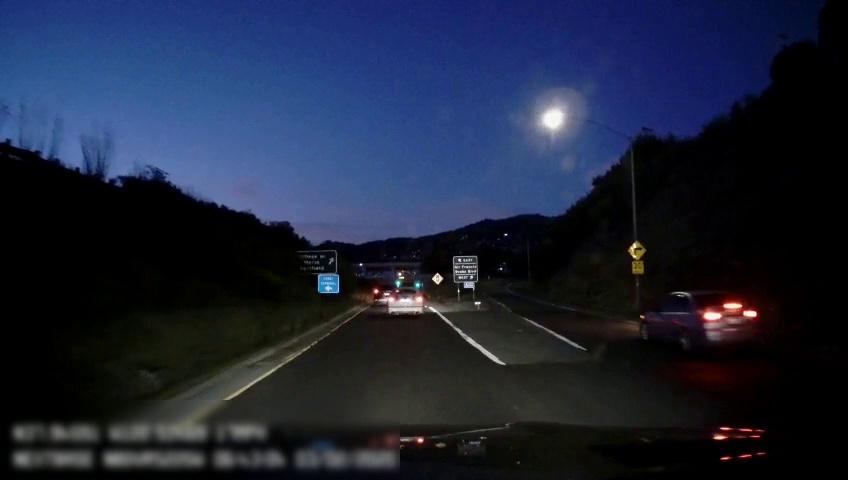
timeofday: Night
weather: Other
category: Drivable Space
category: Vehicles | Car
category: Vehicles | Car
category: Vehicles | SUV
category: Lanes | Current Lane
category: Lanes | Alternate Lane
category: Lanes | Alternate Lane
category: Lanes | Alternate Lane
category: Traffic | Signs
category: Traffic | Signs
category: Traffic | Signs
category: Traffic | Signs
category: Traffic | Signs
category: Traffic | Signs